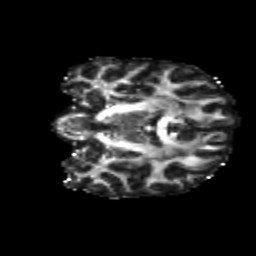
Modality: FA
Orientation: coronal
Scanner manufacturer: siemens
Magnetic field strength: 3 T
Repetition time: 4.16 s
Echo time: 0.0806 s